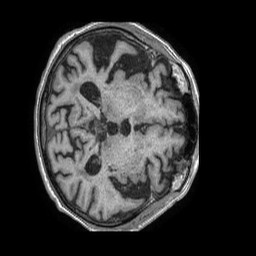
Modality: T1w
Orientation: axial
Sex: male
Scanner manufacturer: philips
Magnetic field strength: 1.5 T
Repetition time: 0.00787 s
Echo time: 0.003681 s